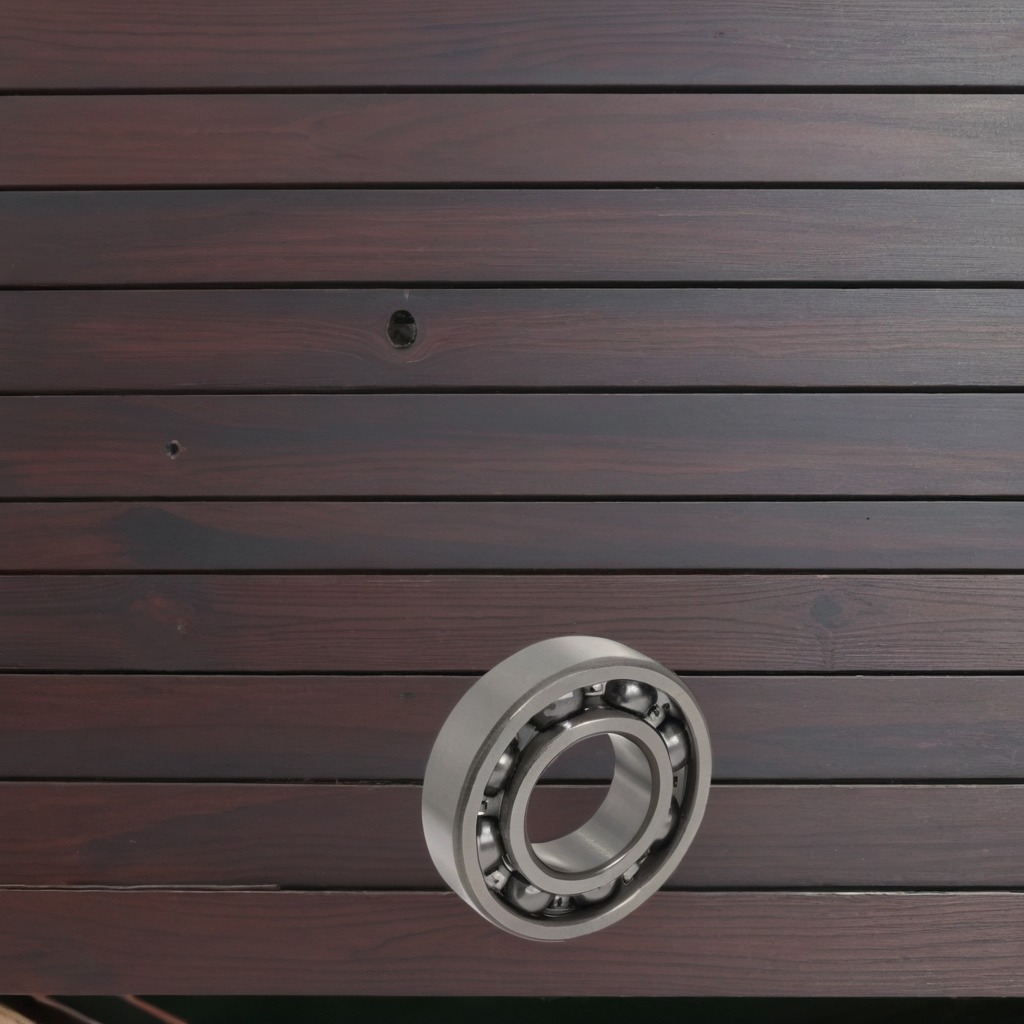
A metal ball bearing is lying on the workbench.